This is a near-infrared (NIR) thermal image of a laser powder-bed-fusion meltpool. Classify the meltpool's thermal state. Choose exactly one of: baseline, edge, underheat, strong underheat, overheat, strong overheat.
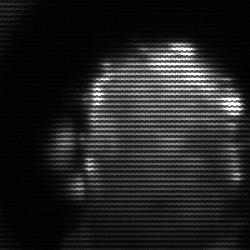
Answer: baseline